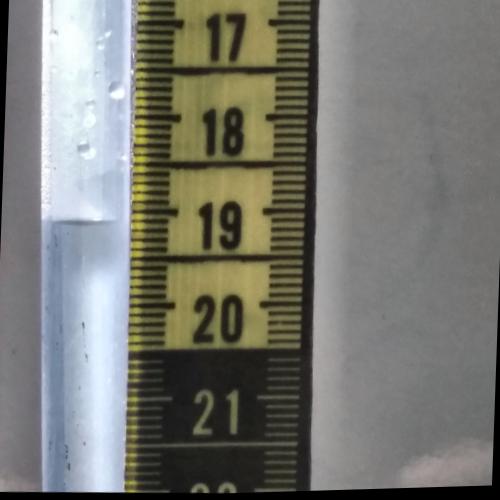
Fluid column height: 19.1 cm